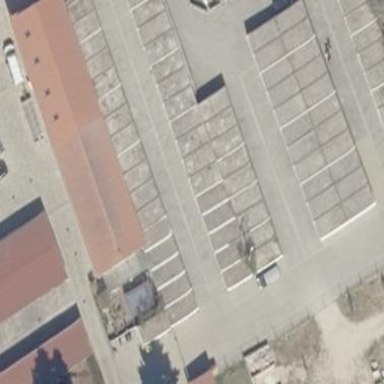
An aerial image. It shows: Group of garages.